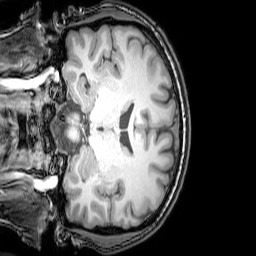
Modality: T1w
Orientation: coronal
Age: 26
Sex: male
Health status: healthy
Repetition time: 0.081 s
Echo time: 0.037 s